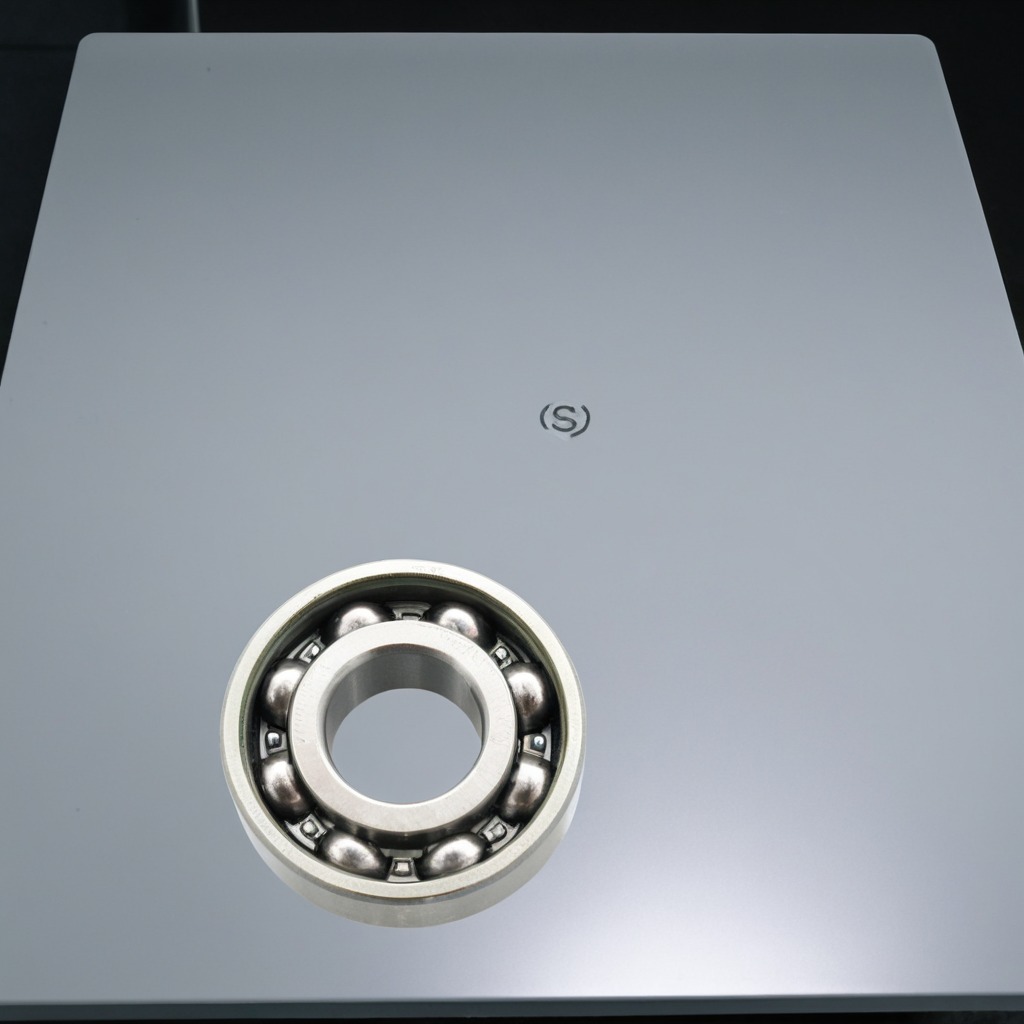
A metal ball bearing is lying on a clean empty table in a railway signal maintenance room lit by harsh overhead fluorescents.